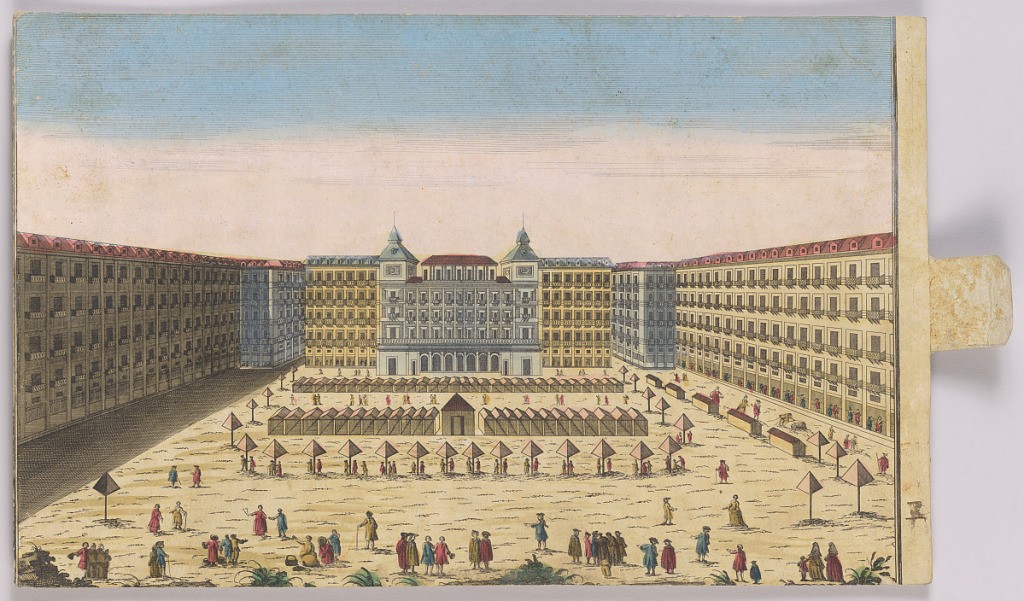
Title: Peep-Show Print
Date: mid-18th century
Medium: Engraving and brush and wash on paper
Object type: Print
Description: Peep-show print